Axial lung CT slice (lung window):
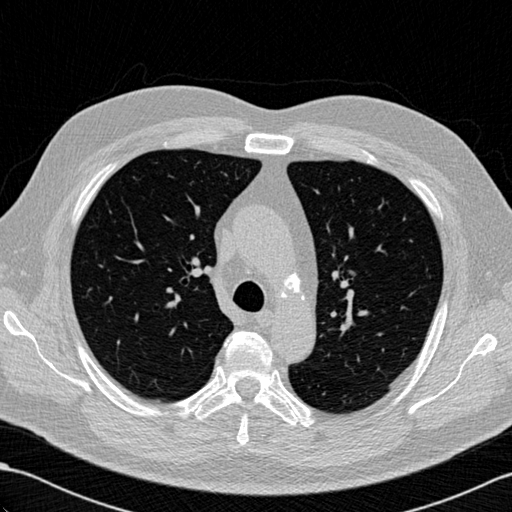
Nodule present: yes
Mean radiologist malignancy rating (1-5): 2